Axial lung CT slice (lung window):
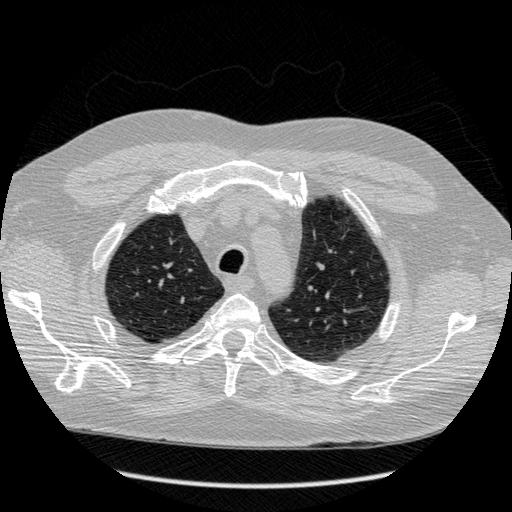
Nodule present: no